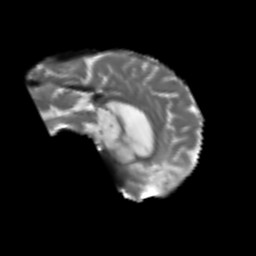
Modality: T2w
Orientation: sagittal
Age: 75
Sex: female
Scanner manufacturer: siemens
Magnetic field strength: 3 T
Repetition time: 4.987 s
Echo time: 0.0792 s